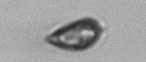
Label: Prorocentrum_triestinum